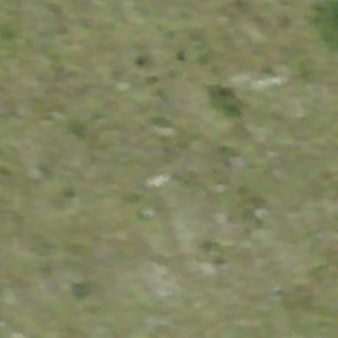
Label: other